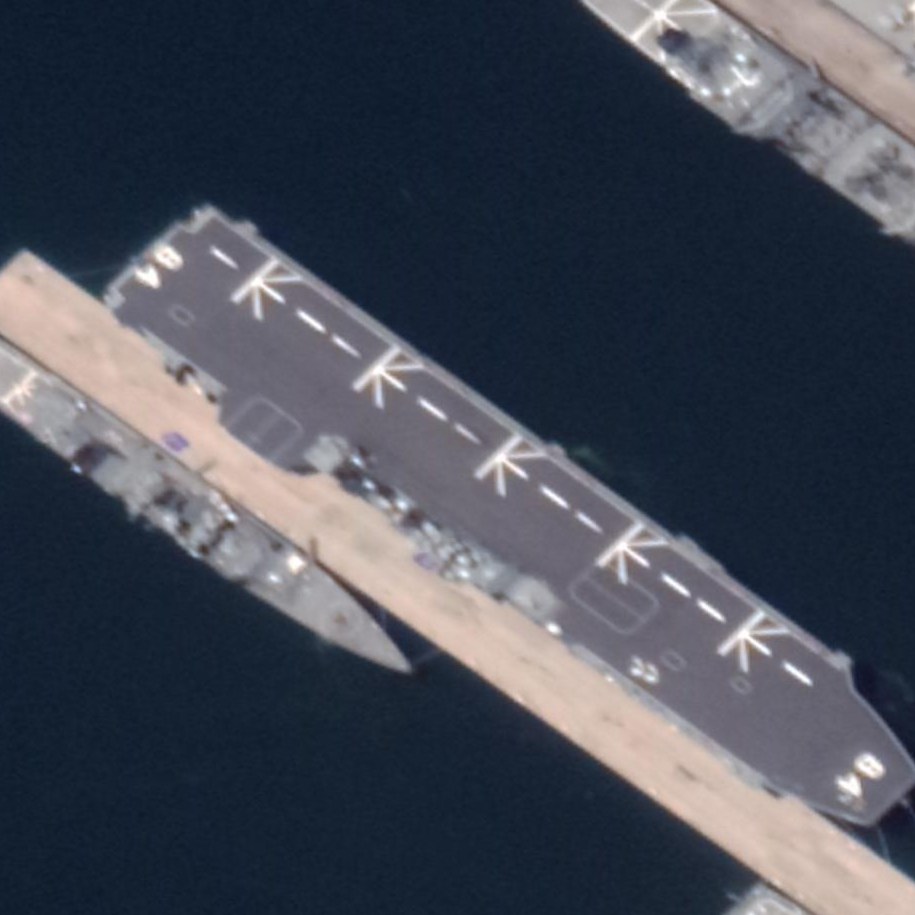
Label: Lzumo-class_helicopter_destroyer